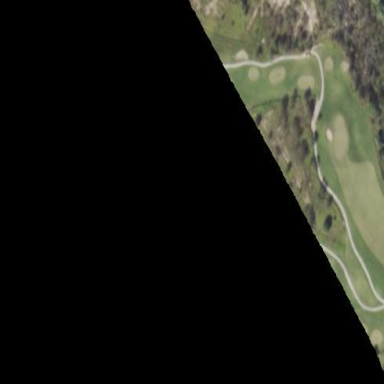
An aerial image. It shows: Rough area in golf course.